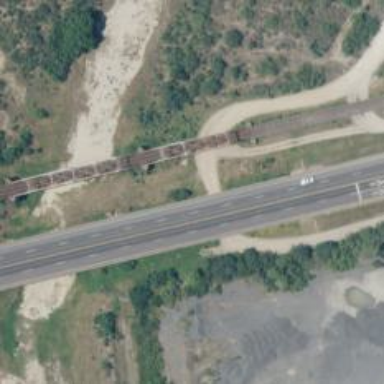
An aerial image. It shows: Trestle bridge for railway.